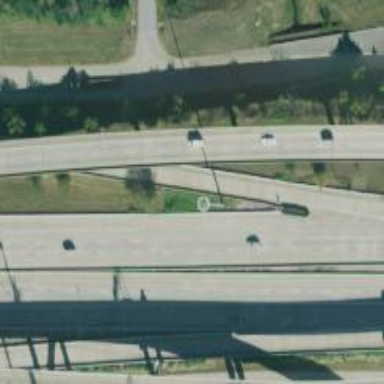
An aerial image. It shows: Bridge on motorway link.